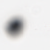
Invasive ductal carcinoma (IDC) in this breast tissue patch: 0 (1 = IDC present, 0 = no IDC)